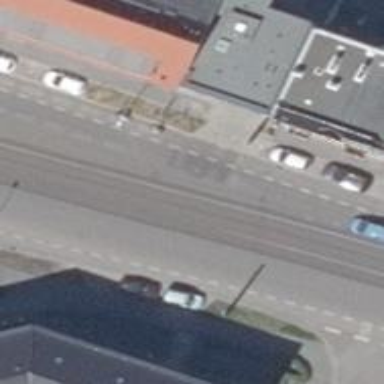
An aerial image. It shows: Asphalt footway.